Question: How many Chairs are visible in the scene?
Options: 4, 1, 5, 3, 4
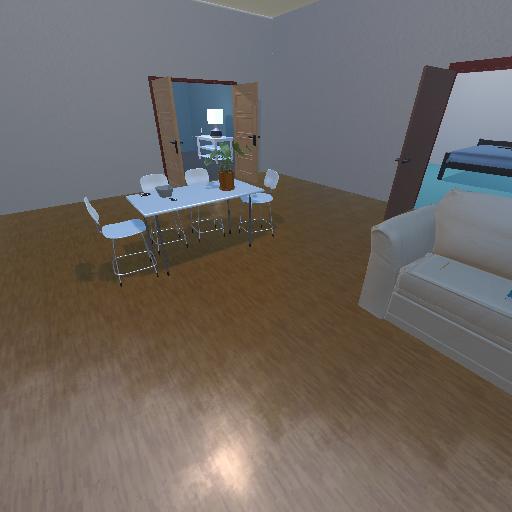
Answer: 4